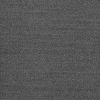
Atmospheric dust classification: dusty